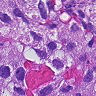
Metastatic tissue present: yes